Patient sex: M
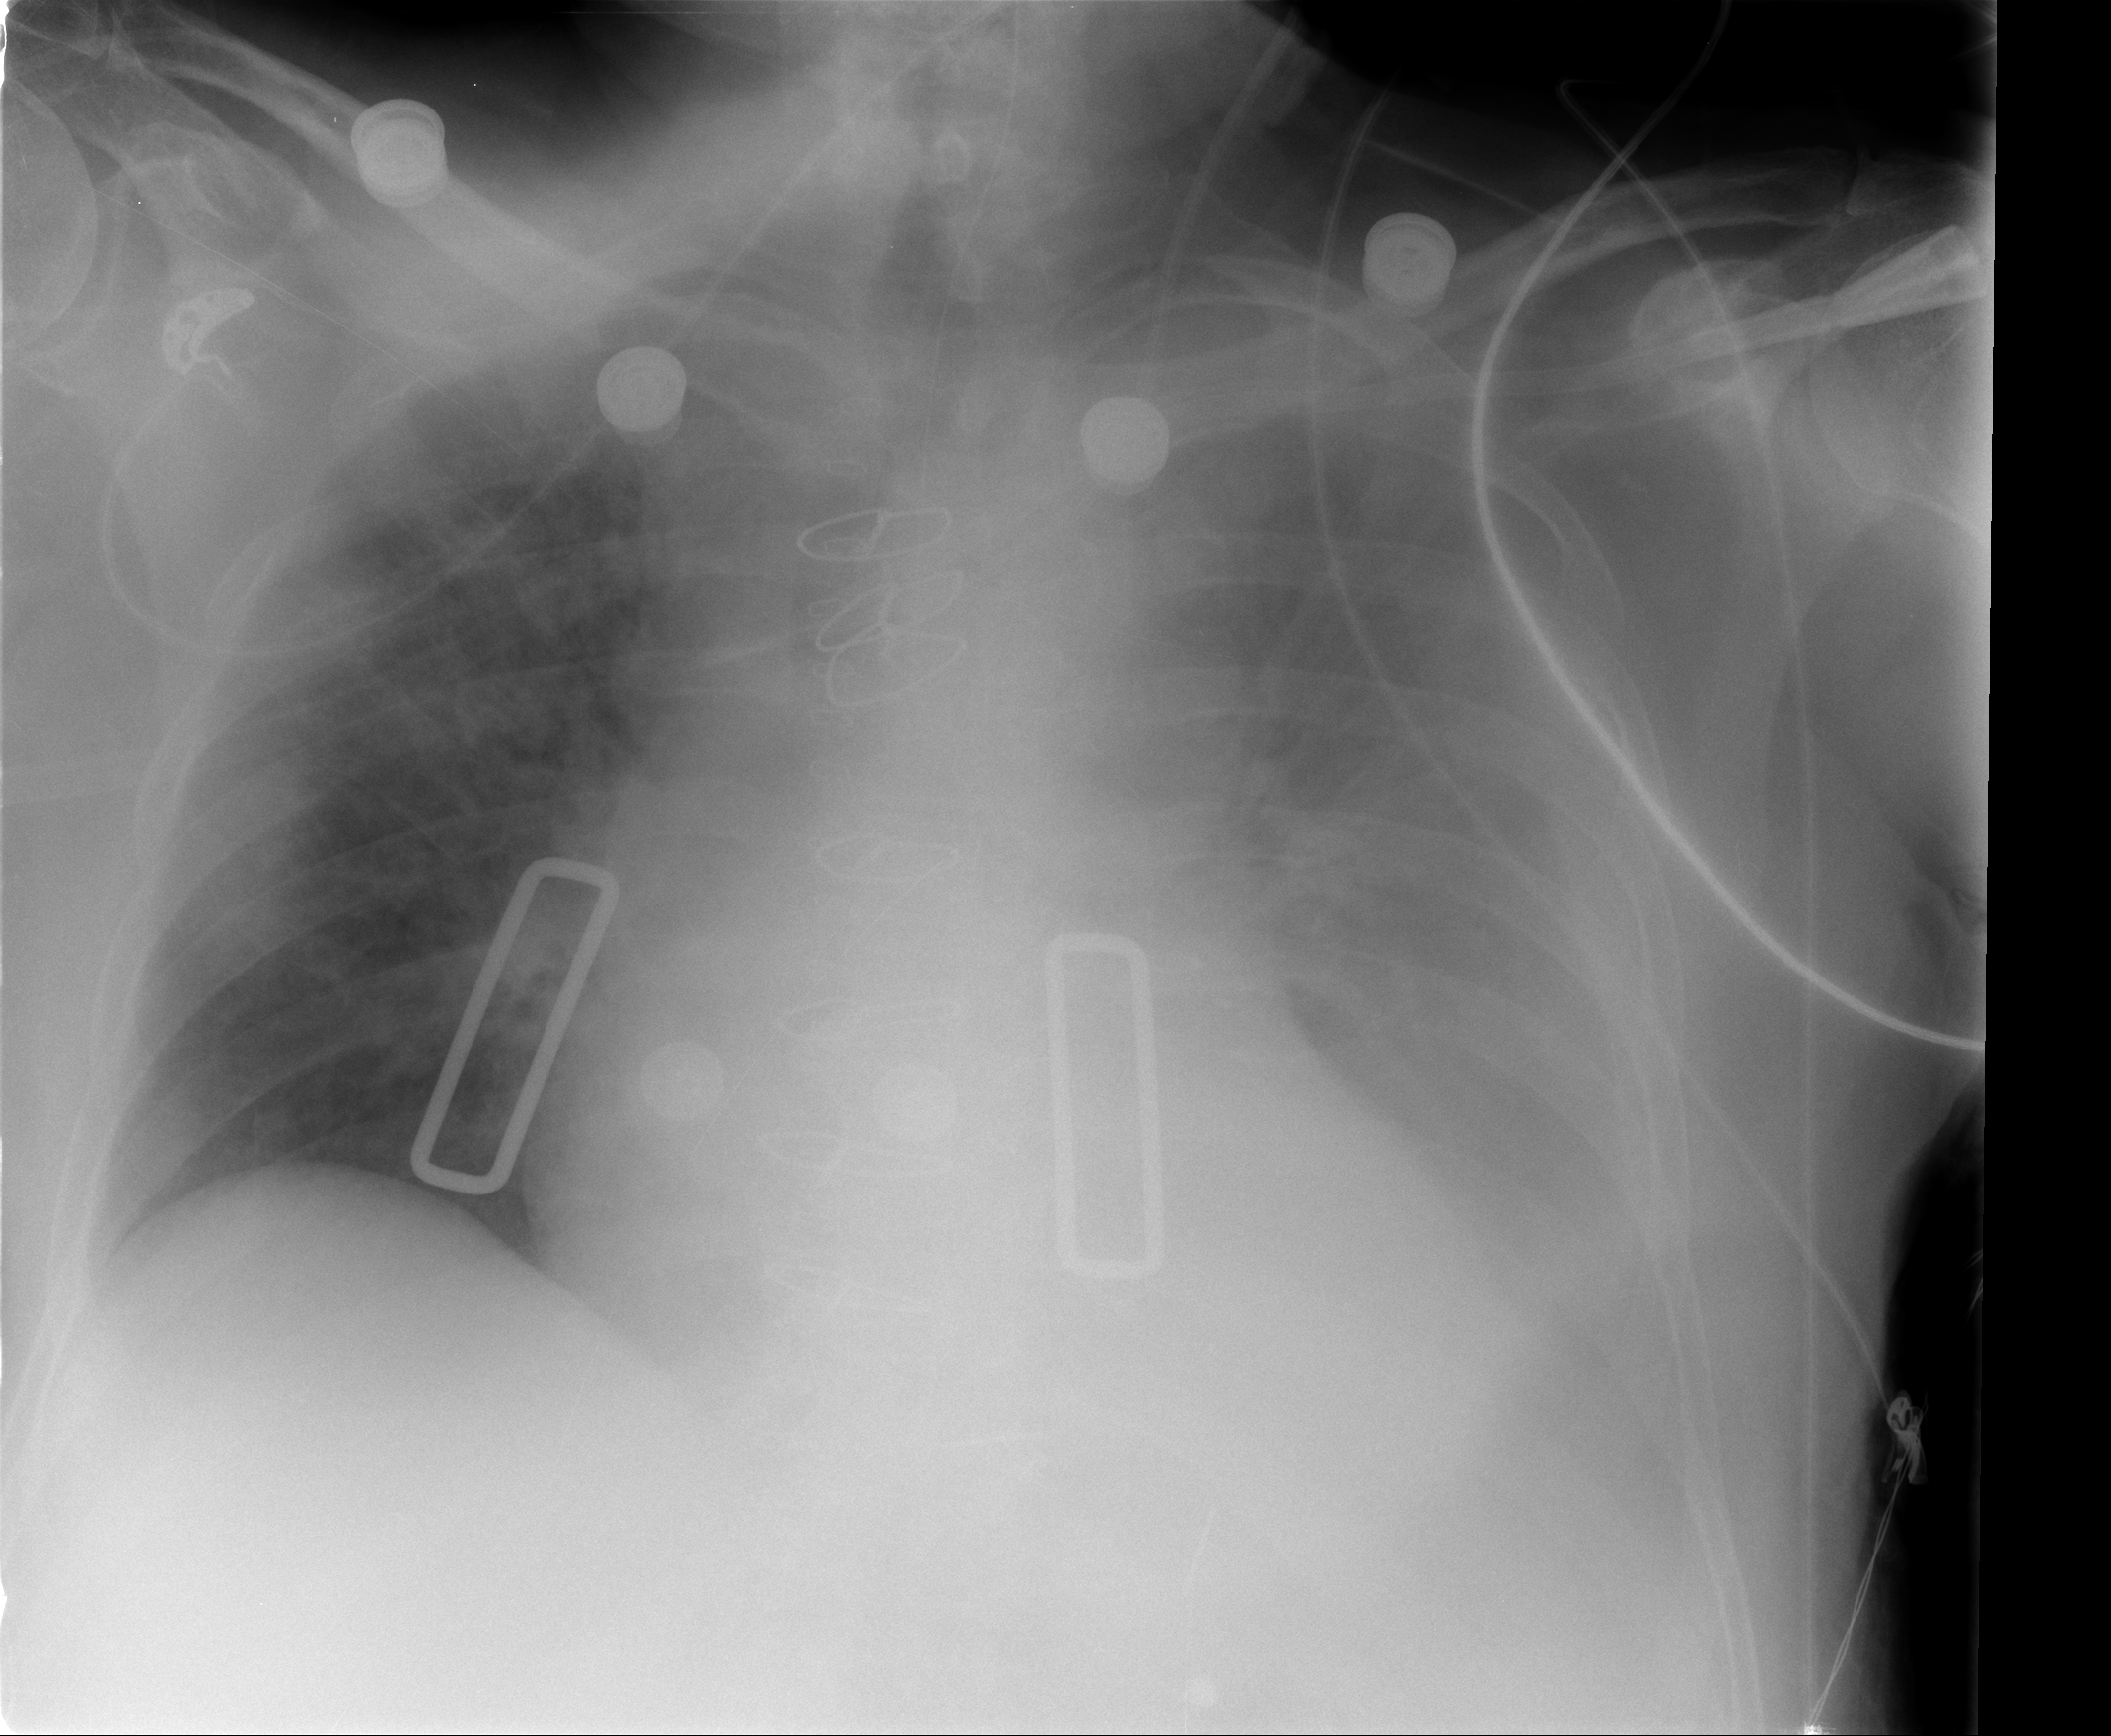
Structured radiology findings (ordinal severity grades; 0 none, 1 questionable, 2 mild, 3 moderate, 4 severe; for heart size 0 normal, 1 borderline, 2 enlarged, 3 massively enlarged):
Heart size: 2
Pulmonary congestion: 2
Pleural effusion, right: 2
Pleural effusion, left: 3
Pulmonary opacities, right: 0
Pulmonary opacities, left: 0
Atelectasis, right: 2
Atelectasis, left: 2